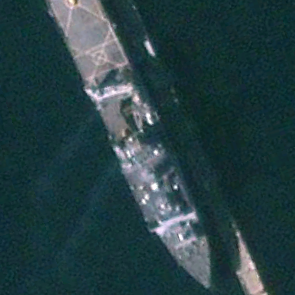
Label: combat